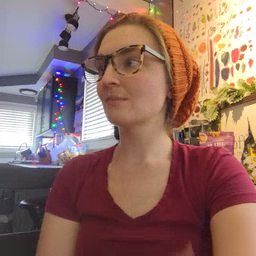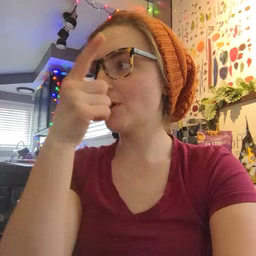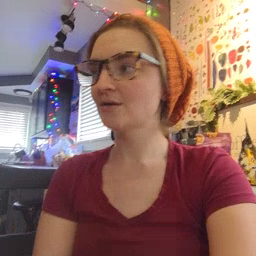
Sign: brother